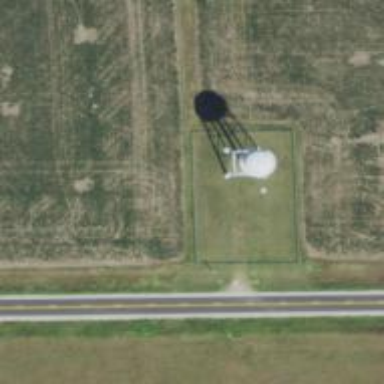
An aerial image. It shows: Water tower that is man-made.